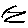
Label: zigzag